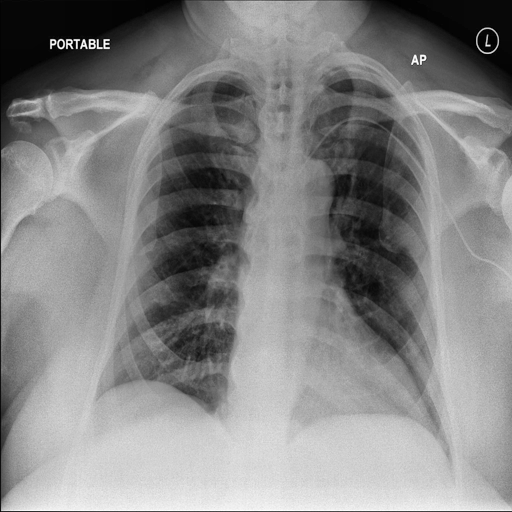
Finding: NORMAL